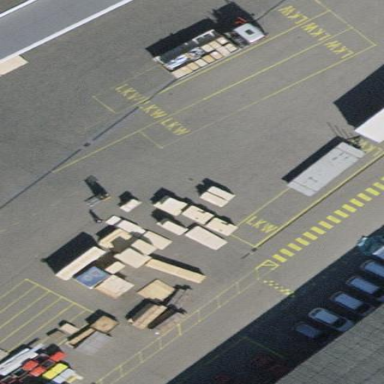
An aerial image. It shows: Parking space reserved for heavy goods vehicles (HGV).